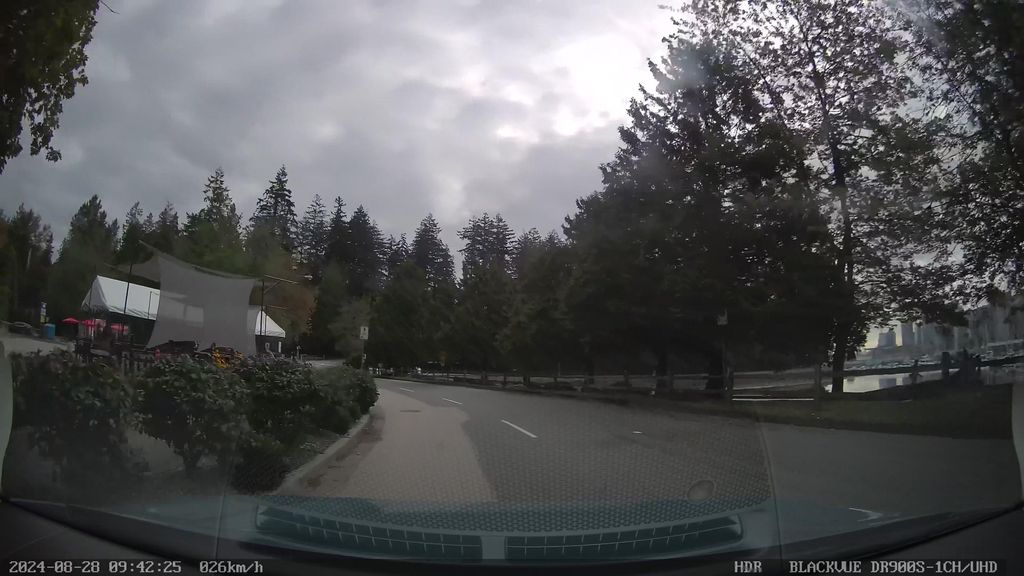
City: vancouver